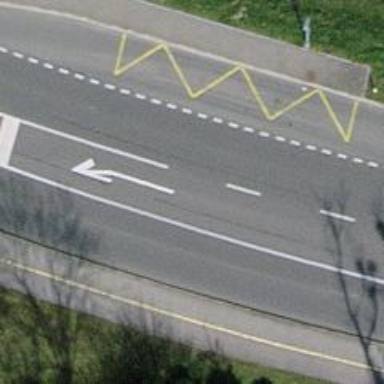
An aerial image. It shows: Bus stop with designated public transport stop position.